Field crop: tomato
Growth stage: 1
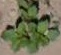
Species: solanum